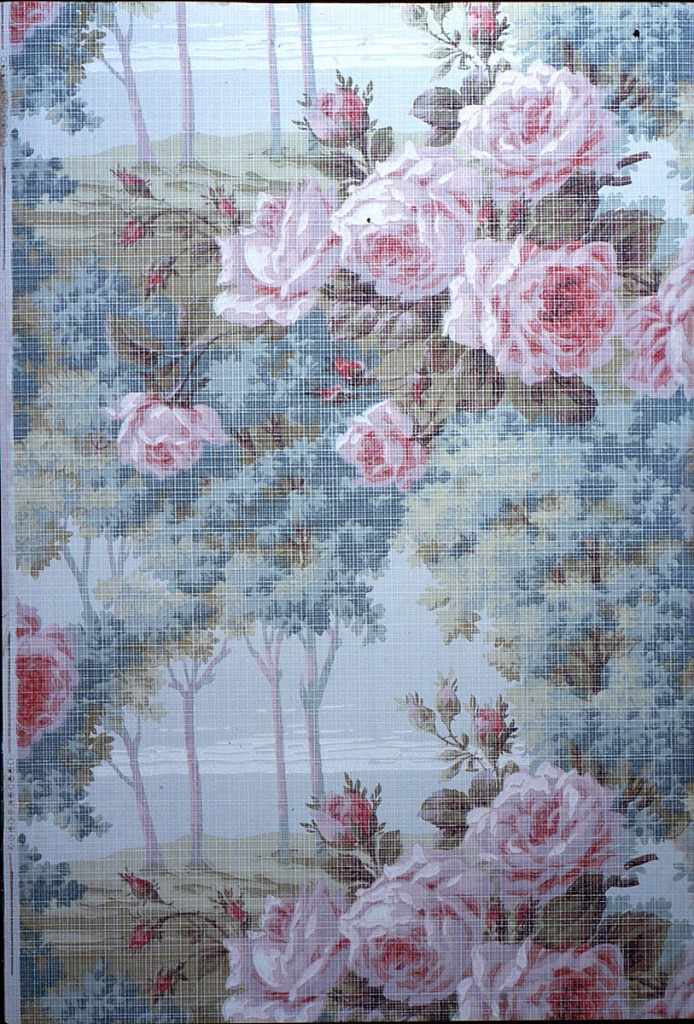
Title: Sidewall - sample
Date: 1906–08
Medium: Machine-printed
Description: Repeating landscape scene, with group of four trees to left, and large pink roses to right. Overprinted with a grid design to simulate weave.